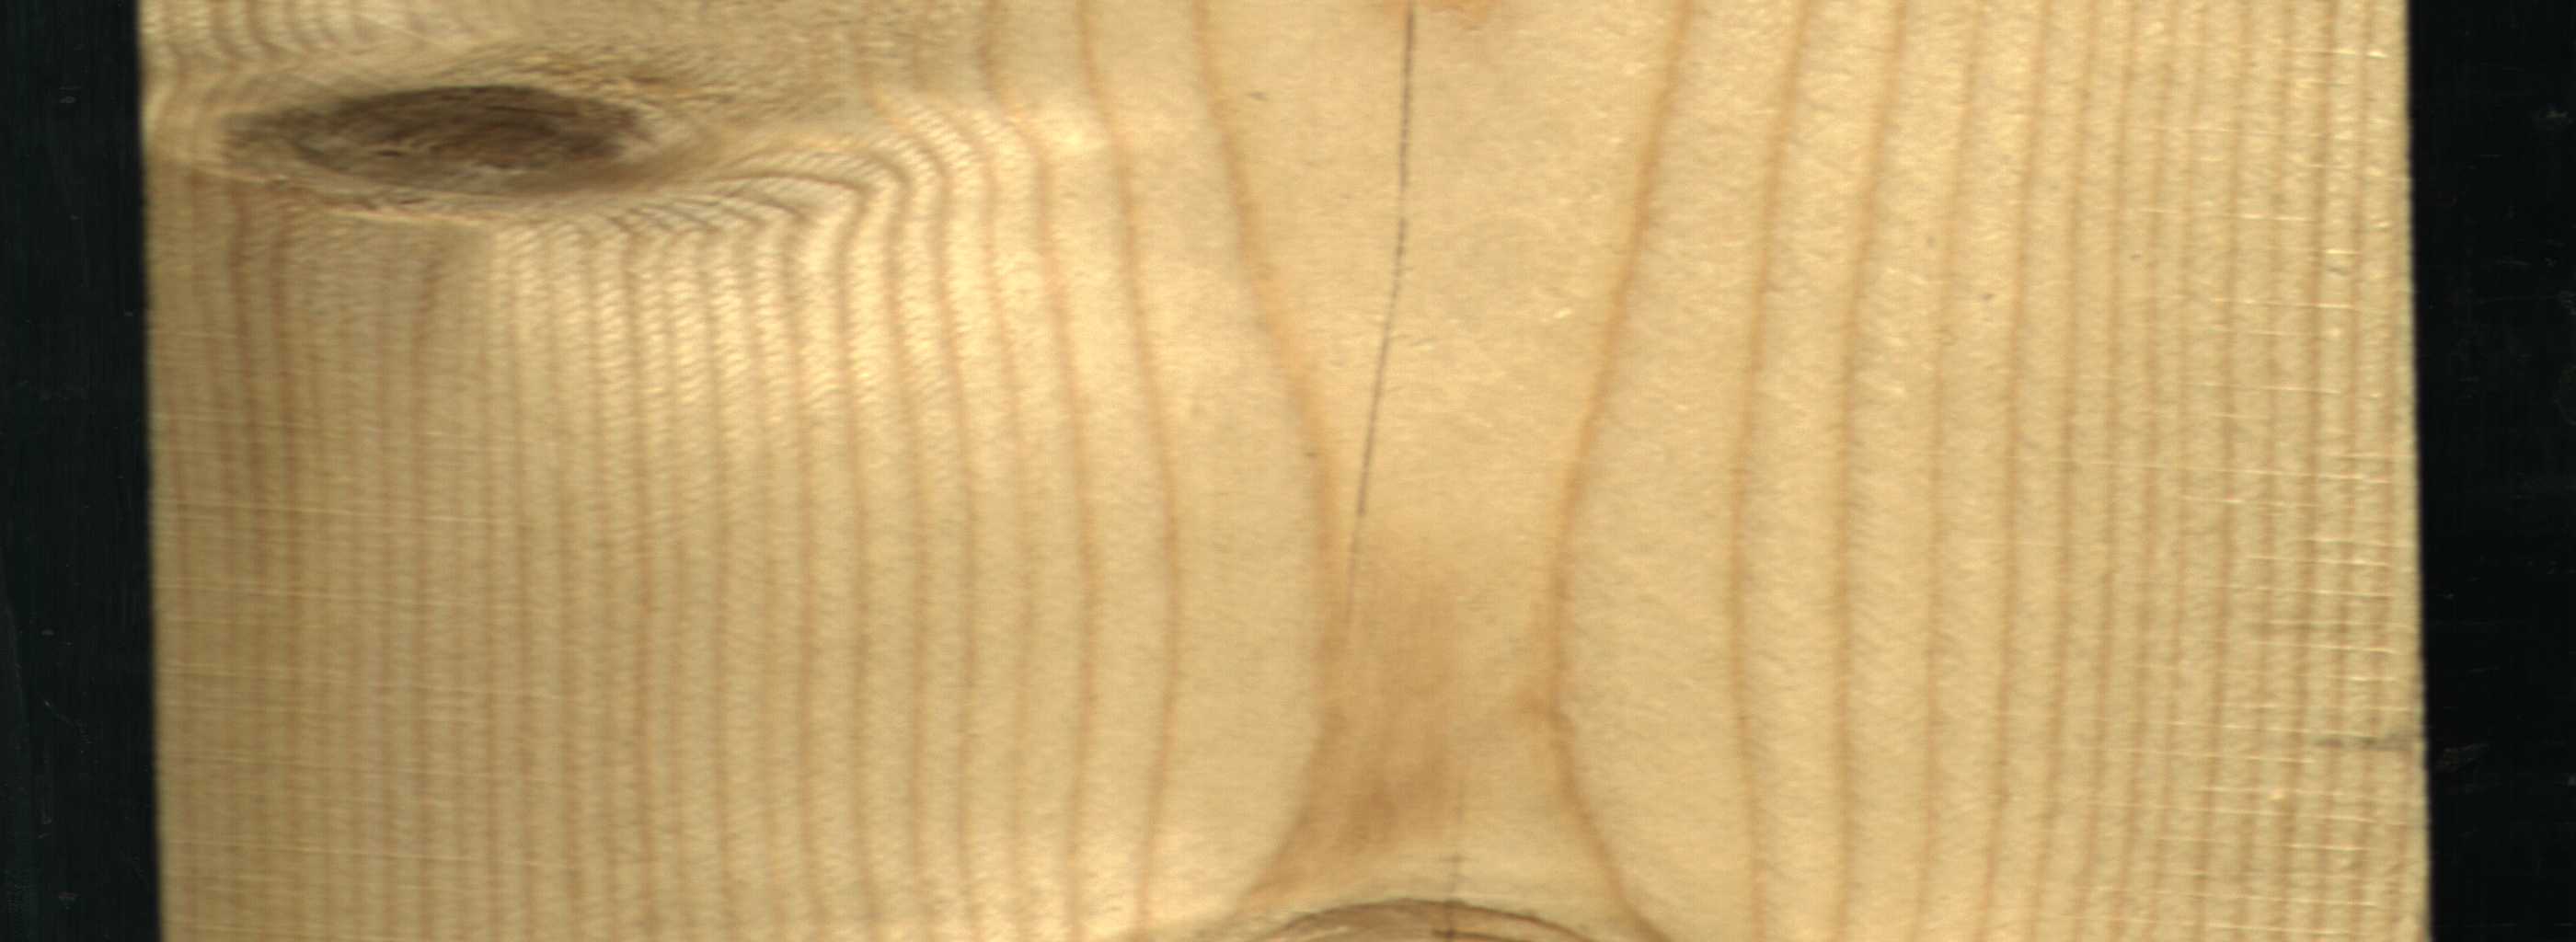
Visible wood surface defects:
Crack
Live_Knot
Live_Knot